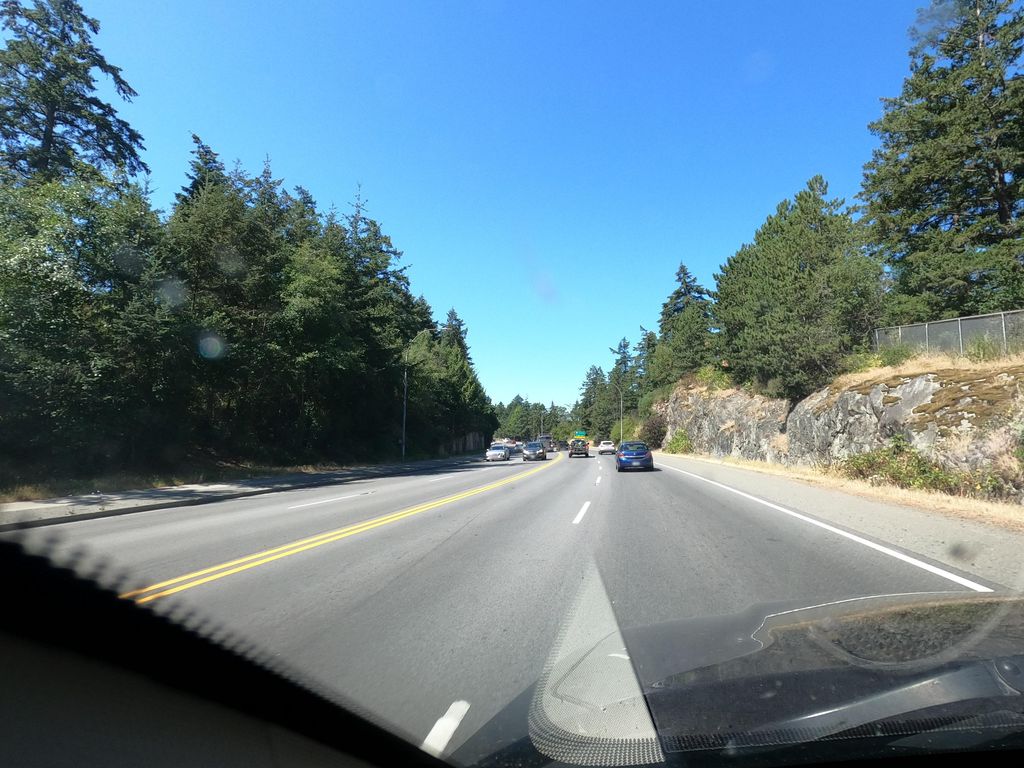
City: victoria